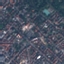
Land use / land cover class: Residential